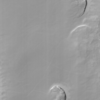
Label: not_dusty